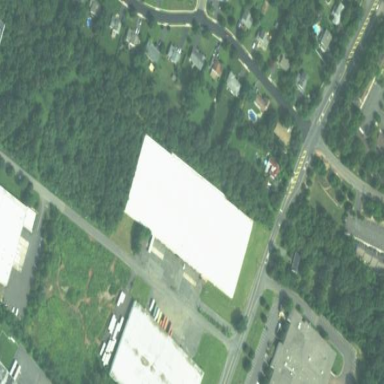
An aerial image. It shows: Industrial building.